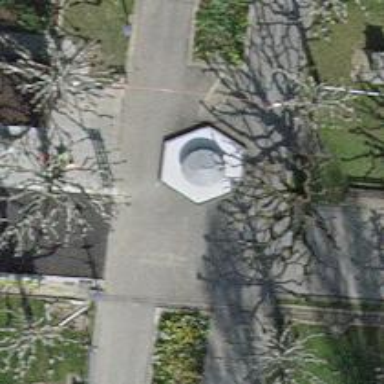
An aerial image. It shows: Beautiful fountain.